Question: I have installed Eclipse 3.61 ( + Aptana 2) and really tired of annoying validation messages. Removed all but cant get rid of this. How can I disable these popups?
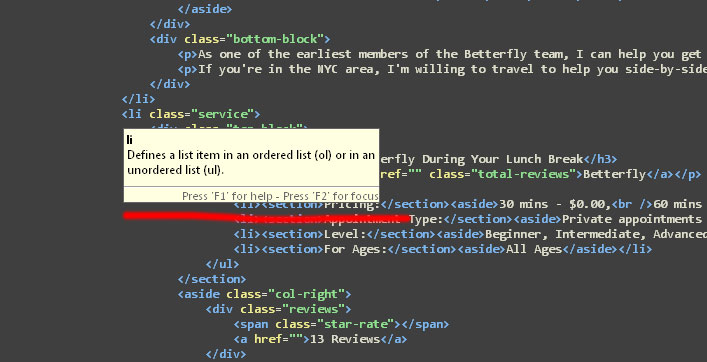
Answer: It's tucked away under the preferences of the "Structured Text Editor".